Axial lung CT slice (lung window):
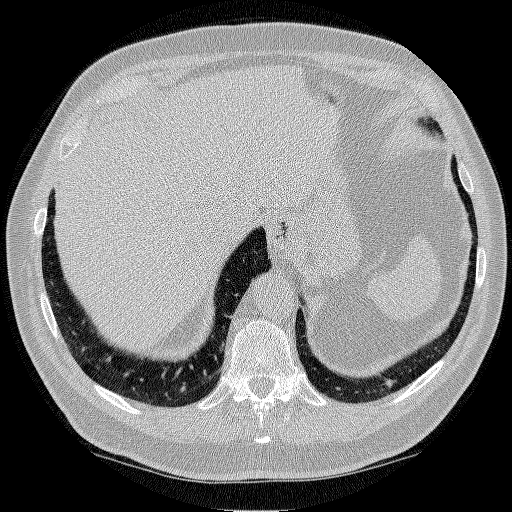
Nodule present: no